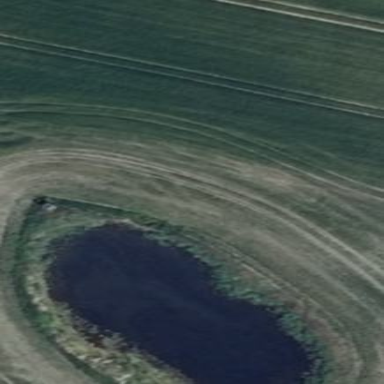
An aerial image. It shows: Pond surrounded by natural water.